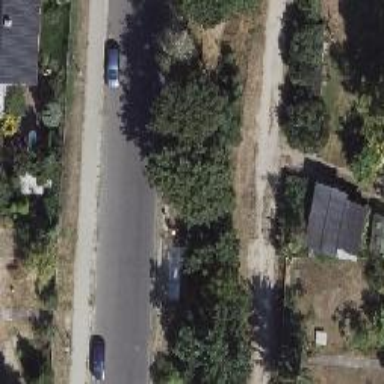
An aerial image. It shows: Residential road with asphalt surface and sidewalks on both sides.